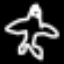
Label: frog